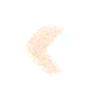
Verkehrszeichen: RichtungstafelnInKurvenKleinRechts
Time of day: SunriseSunset
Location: Outdoor (Nature)
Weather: PartlyCloudy
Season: NotSpecified
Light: Natural